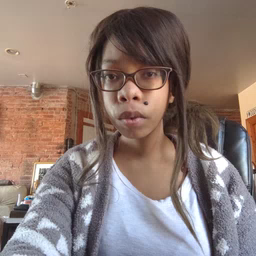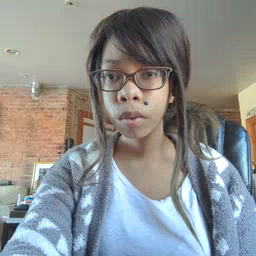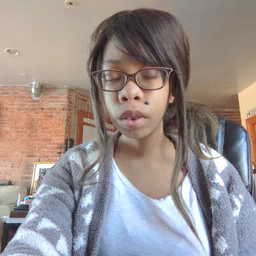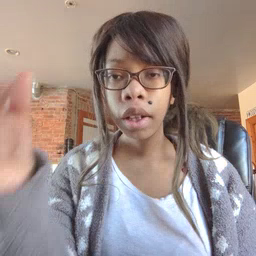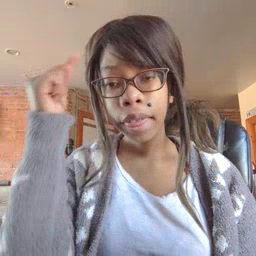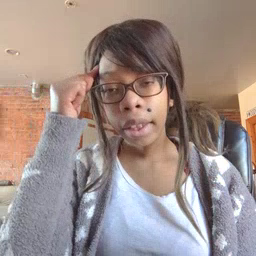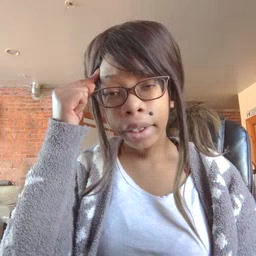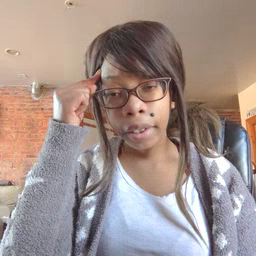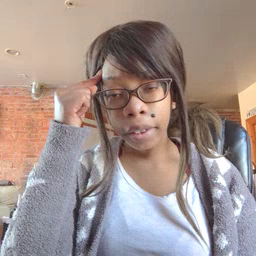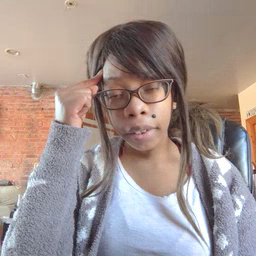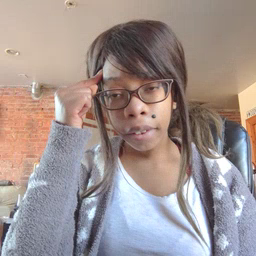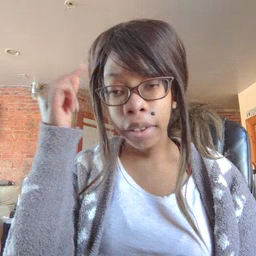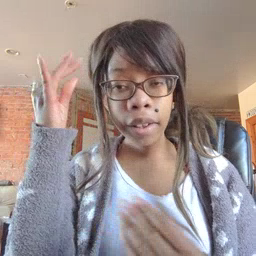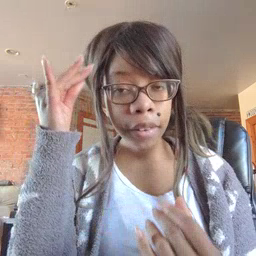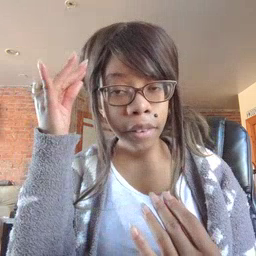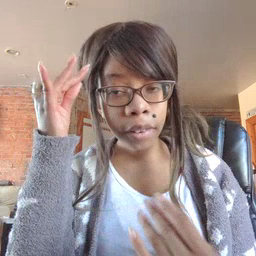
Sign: think